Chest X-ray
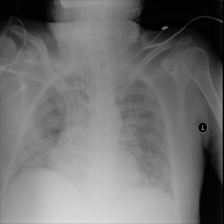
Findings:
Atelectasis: negative
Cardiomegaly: negative
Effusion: negative
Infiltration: negative
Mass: negative
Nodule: negative
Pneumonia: negative
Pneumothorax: negative
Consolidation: negative
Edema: negative
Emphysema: negative
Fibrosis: negative
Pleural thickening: negative
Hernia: negative